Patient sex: F
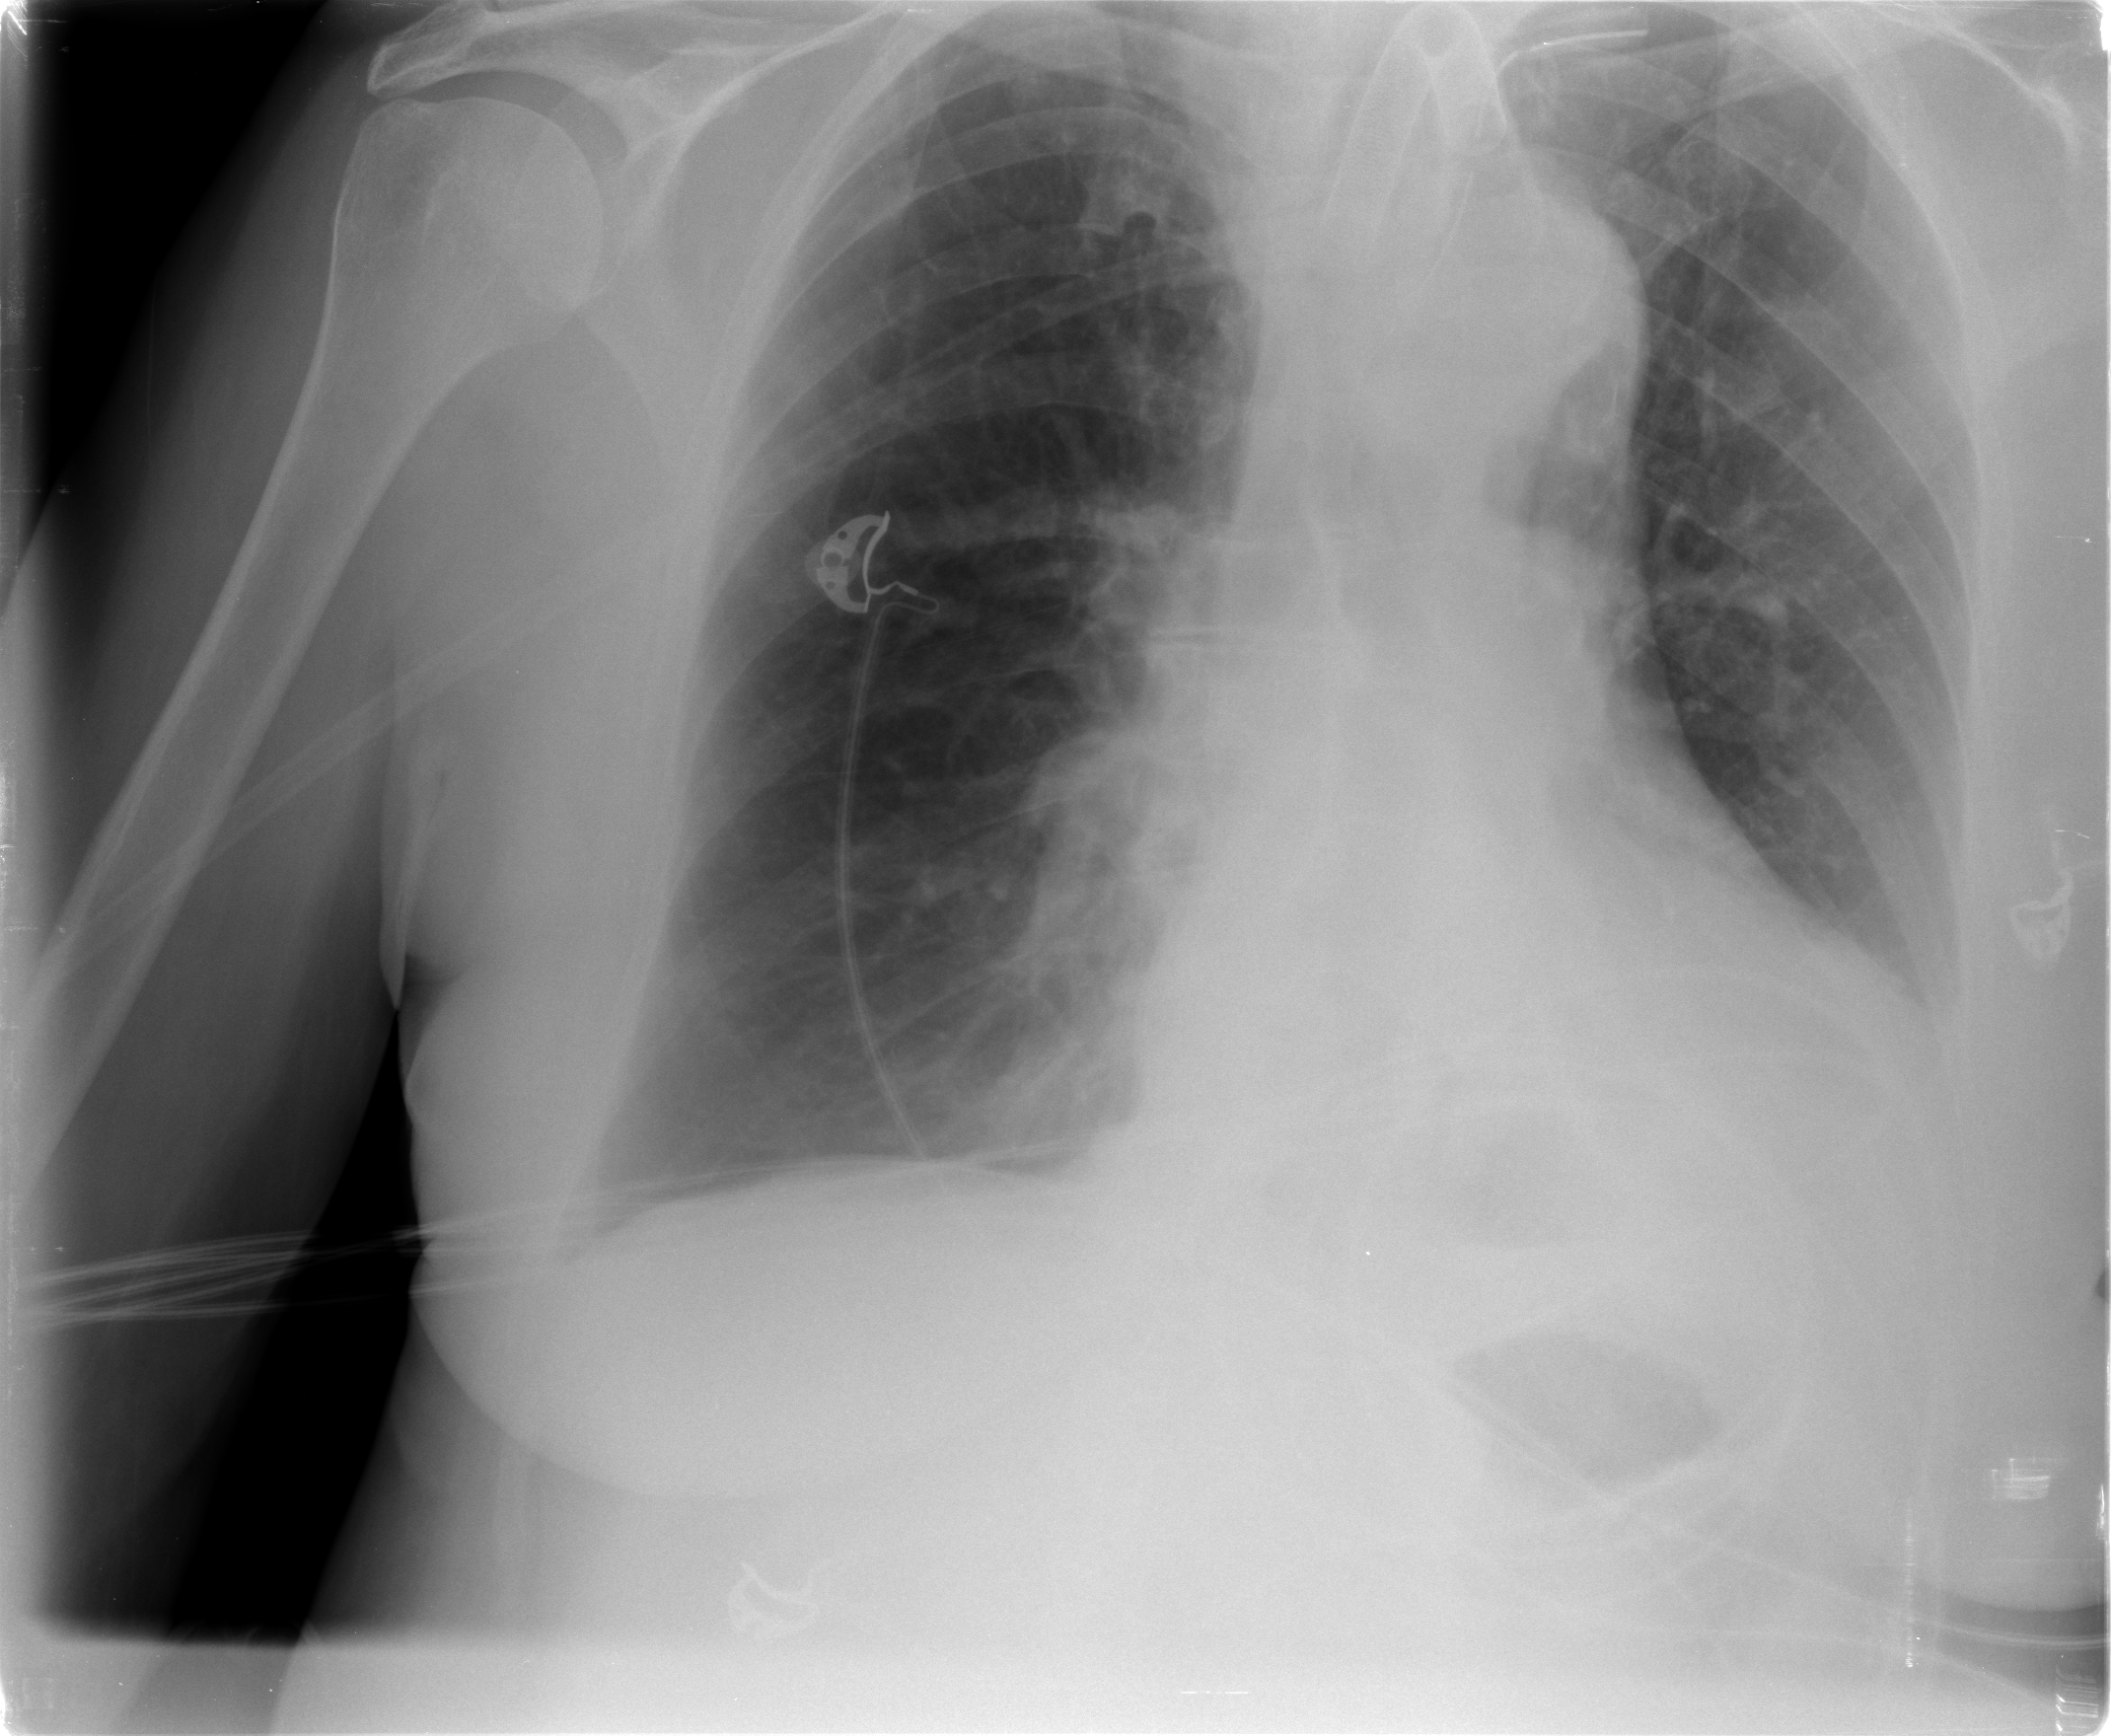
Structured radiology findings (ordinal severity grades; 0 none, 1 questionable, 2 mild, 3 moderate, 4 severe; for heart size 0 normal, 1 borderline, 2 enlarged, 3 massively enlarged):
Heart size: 1
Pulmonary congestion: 0
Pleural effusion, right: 0
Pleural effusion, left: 2
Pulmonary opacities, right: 0
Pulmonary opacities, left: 0
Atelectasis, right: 0
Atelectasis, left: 2